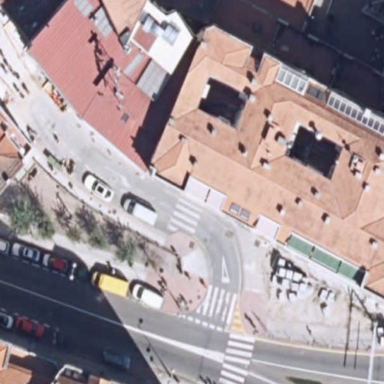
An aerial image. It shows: Pedestrian road with paving stones.